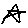
Label: star